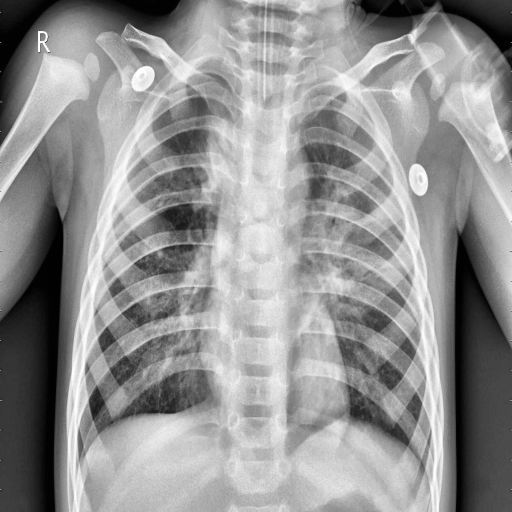
Finding: PNEUMONIA